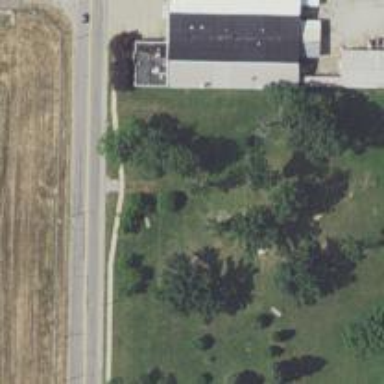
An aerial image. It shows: Disc golf tee area.